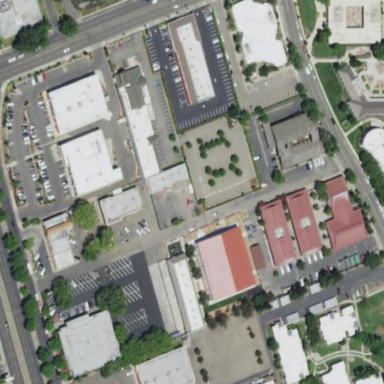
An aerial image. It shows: Commercial area.